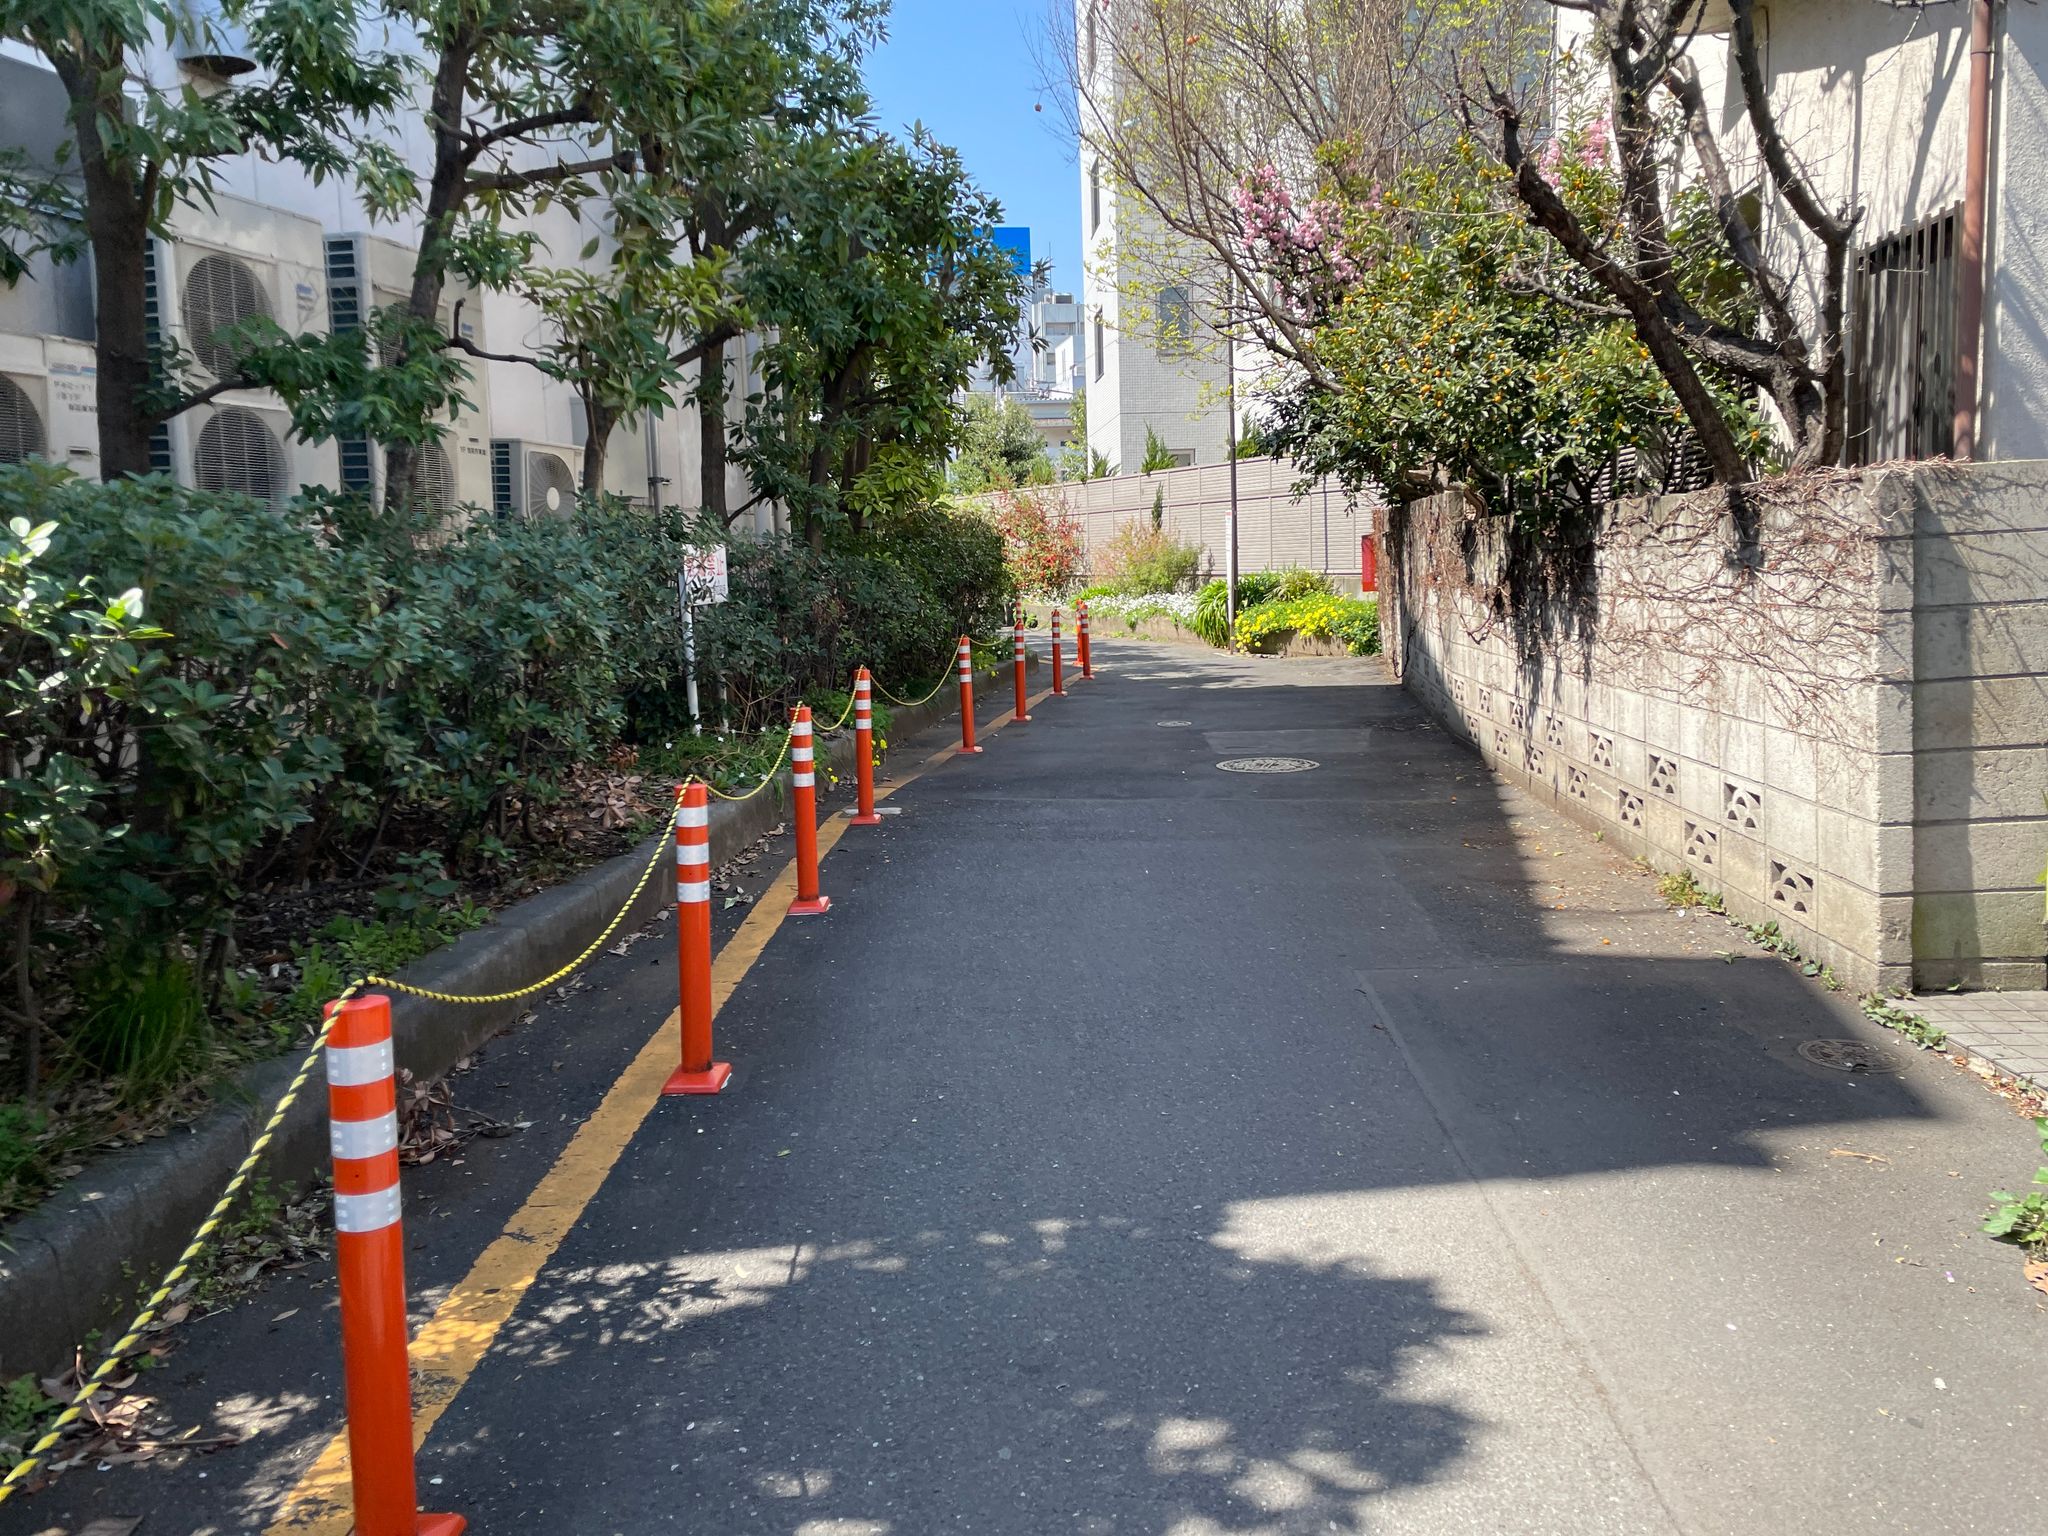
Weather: clear
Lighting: day
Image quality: good
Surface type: walking surface
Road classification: residential
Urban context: urban centre
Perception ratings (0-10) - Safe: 3.46, Lively: 6.49, Beautiful: 5.99, Boring: 5.11, Depressing: 3.62, Wealthy: 5.46